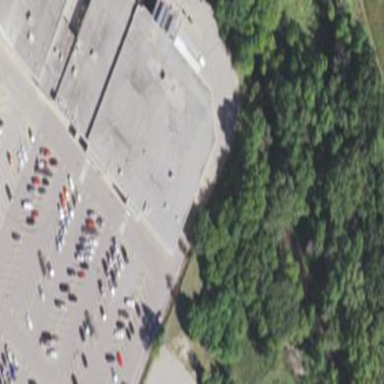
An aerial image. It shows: Supermarket located in building.